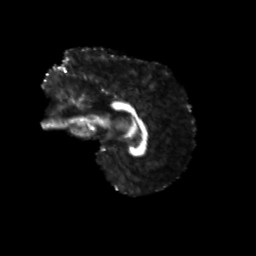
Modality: FA
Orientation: sagittal
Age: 13
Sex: male
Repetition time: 9.512 s
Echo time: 0.089 s